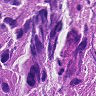
Metastatic tissue present: yes